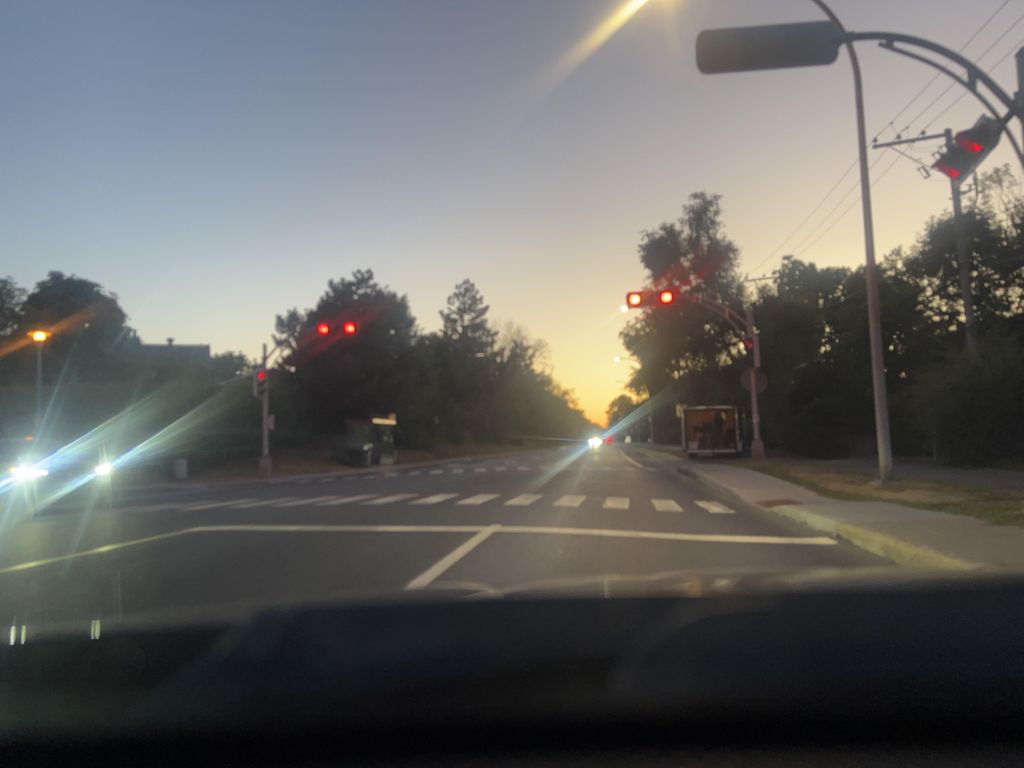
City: montreal